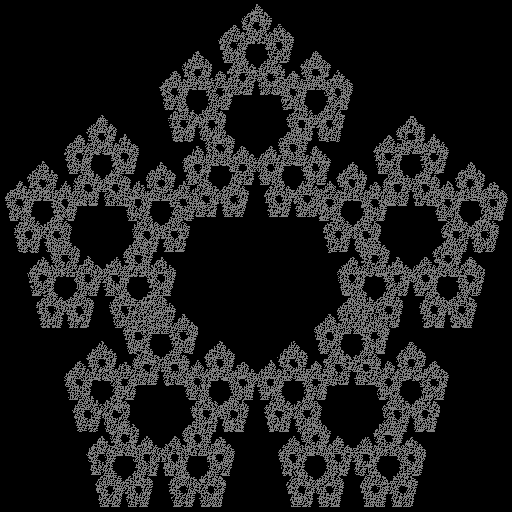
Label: sierpinski_pentagon